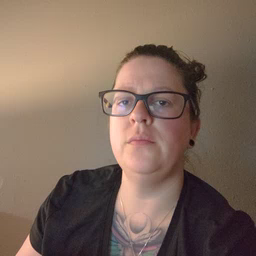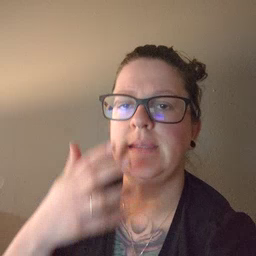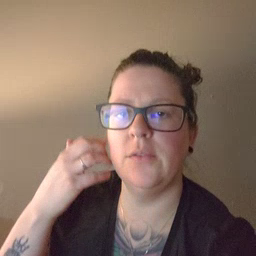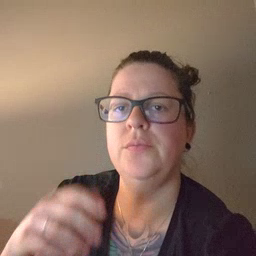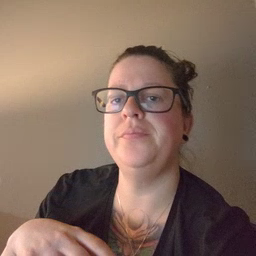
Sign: tiger